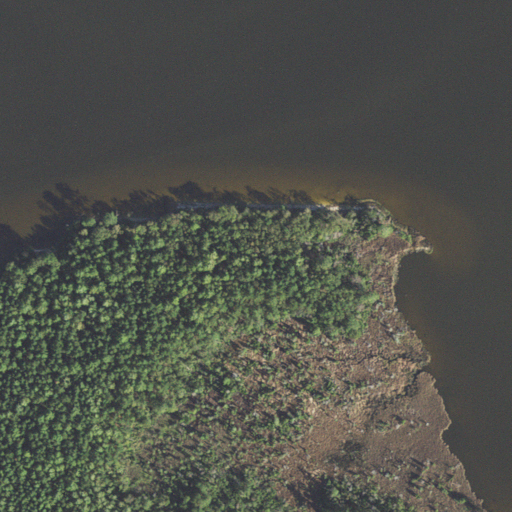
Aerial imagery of cape in North Carolina named Horse Point containing open water, mixed forest, woody wetlands, evergreen forest, herbaceous wetlands, open development, and grassland